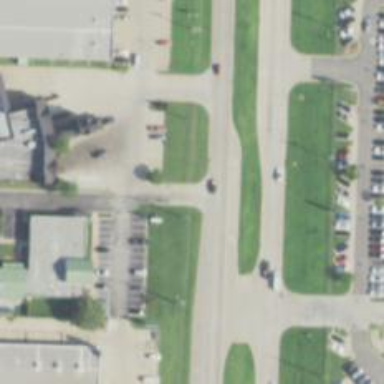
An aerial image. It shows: Driveway for service vehicles.